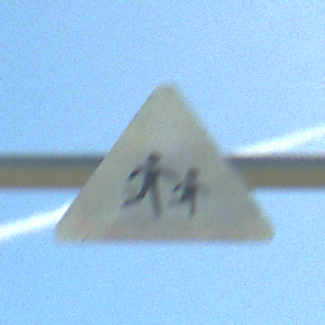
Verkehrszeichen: KinderLinks
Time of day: Midday
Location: Outdoor (Special)
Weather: PartlyCloudy
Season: NotSpecified
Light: Natural